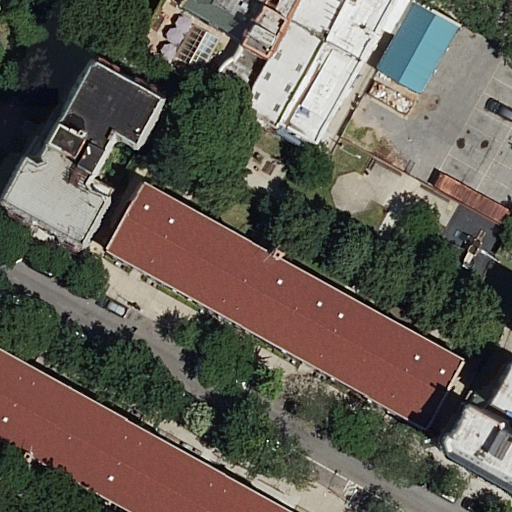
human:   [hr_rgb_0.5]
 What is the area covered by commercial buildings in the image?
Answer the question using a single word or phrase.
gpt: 0m2

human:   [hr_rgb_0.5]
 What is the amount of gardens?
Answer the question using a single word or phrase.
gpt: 1

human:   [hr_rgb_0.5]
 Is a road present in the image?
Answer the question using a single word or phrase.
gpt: yes

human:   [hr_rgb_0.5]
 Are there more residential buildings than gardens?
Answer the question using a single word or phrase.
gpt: yes

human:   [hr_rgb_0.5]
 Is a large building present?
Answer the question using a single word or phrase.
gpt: yes

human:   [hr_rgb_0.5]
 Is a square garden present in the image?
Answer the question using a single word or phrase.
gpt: no

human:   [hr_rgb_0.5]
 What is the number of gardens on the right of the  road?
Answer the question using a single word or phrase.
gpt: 0

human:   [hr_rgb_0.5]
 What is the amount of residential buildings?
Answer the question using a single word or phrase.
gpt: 9

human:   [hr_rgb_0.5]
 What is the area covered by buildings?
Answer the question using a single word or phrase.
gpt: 3352m2

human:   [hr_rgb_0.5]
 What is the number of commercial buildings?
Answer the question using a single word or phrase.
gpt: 0

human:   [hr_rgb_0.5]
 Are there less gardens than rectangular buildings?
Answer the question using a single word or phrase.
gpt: yes

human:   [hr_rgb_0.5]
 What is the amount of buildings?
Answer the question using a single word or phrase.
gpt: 9

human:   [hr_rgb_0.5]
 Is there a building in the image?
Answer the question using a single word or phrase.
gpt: yes

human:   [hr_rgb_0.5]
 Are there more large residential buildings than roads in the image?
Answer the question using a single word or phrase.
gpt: yes

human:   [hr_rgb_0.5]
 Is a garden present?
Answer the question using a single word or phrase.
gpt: yes

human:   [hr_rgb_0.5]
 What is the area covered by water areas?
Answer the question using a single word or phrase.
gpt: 0m2

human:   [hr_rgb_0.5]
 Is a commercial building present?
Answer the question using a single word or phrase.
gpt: no

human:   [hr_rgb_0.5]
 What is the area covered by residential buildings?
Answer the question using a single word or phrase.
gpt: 3352m2

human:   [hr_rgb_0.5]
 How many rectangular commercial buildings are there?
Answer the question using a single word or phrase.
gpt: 0

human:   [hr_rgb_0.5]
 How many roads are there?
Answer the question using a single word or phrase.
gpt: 1

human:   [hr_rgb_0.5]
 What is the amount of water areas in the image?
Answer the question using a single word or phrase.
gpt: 0

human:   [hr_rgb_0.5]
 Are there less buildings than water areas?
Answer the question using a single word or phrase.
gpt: no

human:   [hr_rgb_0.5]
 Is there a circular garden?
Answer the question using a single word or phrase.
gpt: no

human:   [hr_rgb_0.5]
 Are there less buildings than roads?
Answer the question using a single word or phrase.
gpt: no

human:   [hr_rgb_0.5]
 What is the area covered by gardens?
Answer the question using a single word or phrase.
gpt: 262m2

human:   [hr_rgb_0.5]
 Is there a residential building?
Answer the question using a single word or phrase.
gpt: yes

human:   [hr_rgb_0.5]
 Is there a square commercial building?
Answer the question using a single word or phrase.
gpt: no

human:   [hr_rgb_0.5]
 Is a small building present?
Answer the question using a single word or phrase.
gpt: yes

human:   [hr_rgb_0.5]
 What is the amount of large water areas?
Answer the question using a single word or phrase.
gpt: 0

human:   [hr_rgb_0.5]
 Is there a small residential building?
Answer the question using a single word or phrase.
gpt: yes

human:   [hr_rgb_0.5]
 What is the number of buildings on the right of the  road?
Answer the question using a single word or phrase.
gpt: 5

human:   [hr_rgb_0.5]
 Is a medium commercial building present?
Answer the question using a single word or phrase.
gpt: no

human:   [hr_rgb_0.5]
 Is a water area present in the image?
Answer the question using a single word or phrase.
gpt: no

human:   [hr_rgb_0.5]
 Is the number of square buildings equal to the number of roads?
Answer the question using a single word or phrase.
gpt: no

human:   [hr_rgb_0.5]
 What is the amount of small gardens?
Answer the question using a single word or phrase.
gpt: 0

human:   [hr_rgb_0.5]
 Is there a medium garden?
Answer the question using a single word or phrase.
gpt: yes

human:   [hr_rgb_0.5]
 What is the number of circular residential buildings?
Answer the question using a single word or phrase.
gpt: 0

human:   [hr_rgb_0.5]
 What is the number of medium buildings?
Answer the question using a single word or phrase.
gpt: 6

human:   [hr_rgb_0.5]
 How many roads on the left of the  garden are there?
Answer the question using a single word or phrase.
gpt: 0

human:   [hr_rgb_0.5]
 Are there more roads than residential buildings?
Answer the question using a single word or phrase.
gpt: no

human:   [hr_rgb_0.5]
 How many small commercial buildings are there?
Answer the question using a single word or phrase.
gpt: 0

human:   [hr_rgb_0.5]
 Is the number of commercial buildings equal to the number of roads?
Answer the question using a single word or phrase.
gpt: no

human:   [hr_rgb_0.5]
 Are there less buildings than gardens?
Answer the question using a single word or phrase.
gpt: no

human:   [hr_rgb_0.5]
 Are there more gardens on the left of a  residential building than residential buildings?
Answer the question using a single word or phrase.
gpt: no

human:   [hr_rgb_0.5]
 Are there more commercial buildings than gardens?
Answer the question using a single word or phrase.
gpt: no

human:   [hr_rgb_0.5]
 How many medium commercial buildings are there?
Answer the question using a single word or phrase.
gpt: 0

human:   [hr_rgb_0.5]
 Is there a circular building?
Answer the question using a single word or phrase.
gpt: no

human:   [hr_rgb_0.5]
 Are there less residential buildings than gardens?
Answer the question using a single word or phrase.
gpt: no

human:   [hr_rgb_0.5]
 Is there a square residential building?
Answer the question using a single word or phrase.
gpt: no

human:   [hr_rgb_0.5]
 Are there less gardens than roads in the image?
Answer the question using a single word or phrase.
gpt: no

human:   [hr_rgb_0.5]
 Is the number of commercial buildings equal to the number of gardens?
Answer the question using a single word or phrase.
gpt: no

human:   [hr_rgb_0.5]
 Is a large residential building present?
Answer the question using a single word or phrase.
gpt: yes

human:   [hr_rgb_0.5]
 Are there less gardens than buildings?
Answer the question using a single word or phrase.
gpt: yes

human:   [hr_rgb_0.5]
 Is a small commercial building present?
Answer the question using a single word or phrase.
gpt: no

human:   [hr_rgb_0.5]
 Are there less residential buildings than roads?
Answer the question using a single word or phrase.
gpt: no

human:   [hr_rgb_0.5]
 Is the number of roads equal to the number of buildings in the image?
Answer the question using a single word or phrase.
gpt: no

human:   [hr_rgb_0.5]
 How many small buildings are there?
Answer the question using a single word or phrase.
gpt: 1

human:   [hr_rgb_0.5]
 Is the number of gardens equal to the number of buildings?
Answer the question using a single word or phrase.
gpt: no

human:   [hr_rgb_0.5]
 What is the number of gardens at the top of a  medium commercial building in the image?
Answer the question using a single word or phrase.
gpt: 0

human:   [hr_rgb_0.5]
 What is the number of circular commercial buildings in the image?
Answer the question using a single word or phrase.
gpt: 0

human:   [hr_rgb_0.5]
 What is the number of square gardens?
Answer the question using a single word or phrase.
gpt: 0

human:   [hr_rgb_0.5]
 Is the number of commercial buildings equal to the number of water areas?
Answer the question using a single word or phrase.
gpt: yes

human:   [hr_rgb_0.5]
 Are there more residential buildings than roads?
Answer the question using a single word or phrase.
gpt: yes

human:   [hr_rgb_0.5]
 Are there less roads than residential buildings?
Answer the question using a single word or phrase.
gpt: yes